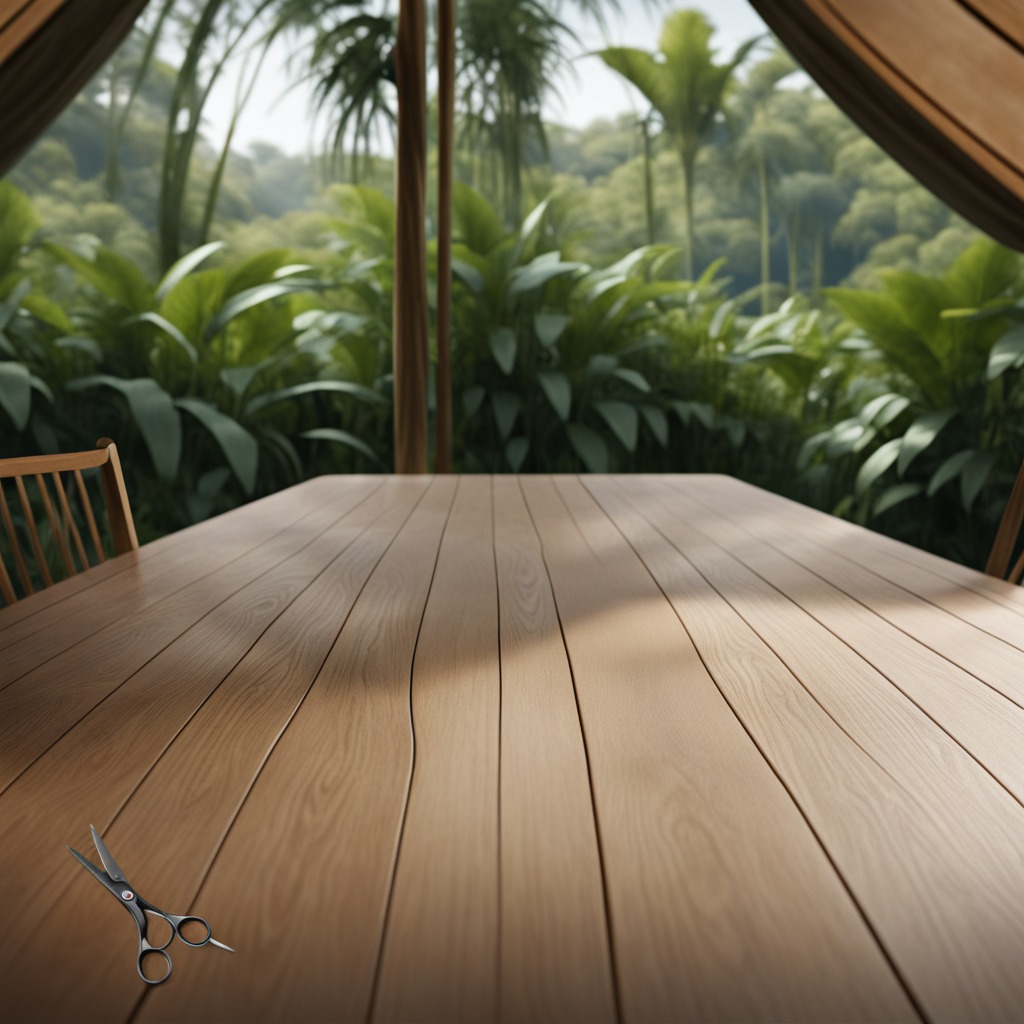
A scissor lies on a wooden table inside a jungle field workshop tent humid ambient light worn but